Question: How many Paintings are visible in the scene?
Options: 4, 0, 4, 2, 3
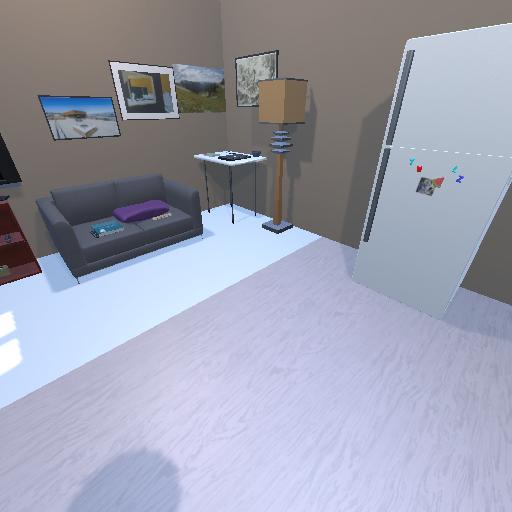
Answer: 4